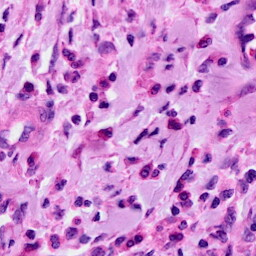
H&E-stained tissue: Cervix